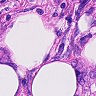
Metastatic tissue present: yes